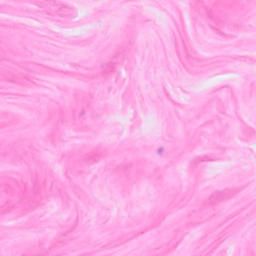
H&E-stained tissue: Breast